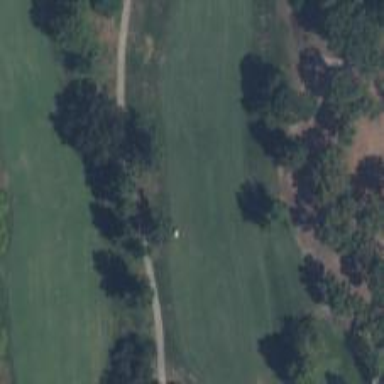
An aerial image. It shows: View of golf hole.